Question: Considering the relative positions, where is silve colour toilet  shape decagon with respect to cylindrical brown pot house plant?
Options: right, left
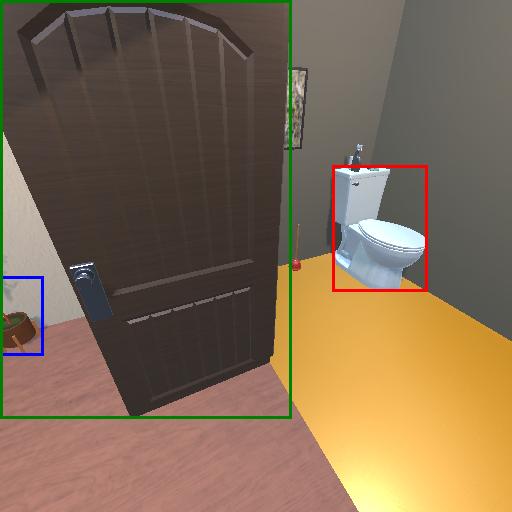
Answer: right